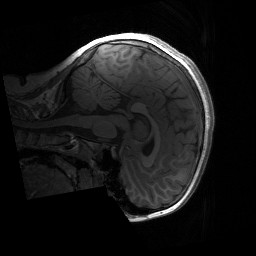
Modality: T1w
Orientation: sagittal
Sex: male
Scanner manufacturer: siemens
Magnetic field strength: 3 T
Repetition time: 1.9 s
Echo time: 0.00243 s